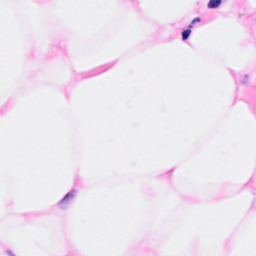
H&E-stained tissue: Breast